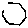
Label: hexagon